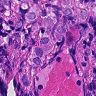
Metastatic tissue present: yes